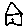
Label: house